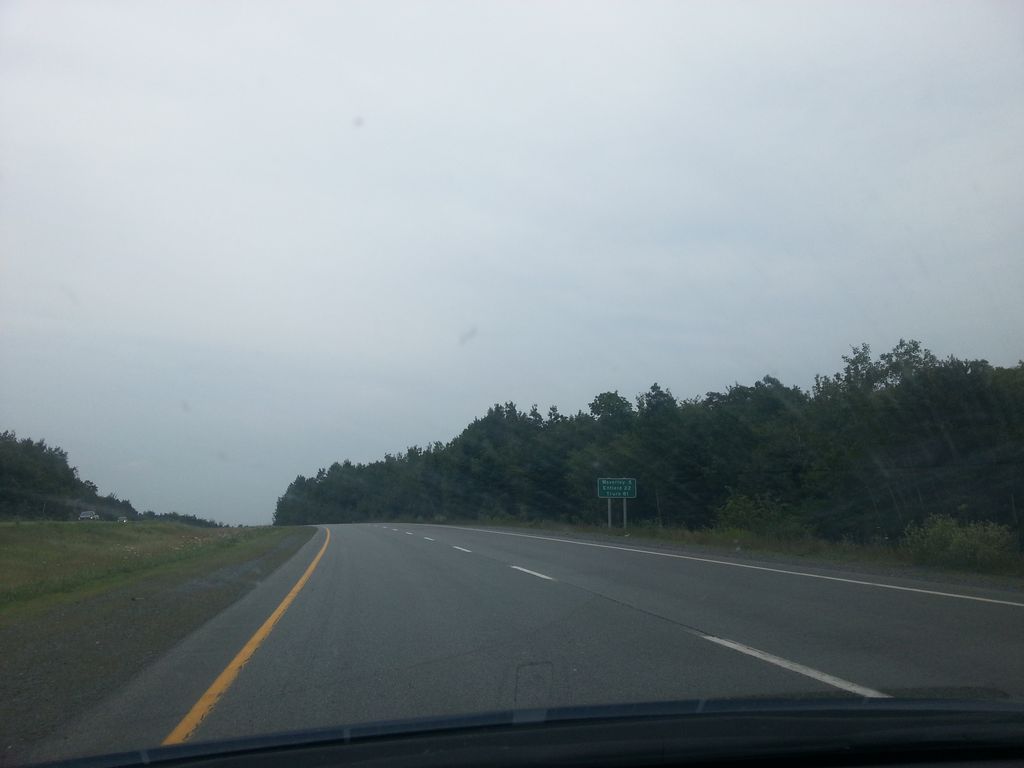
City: halifax